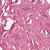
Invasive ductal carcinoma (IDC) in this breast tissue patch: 0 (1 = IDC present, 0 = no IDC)